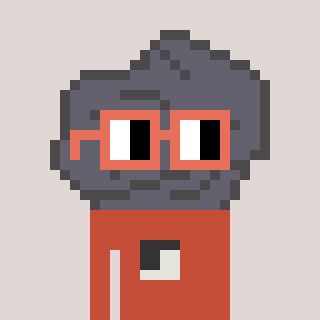
a pixel art character with square orange glasses, a rock-shaped head and a rust-colored body on a warm background